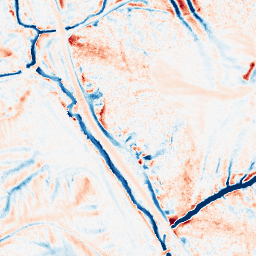
Category: edge_preserving
Decomposition family: median
Decomposition parameters: size: 15
Upsampling method: bicubic
Upsampling parameters: scale: 8
Upsampling scale: 8